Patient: sex M, age 48
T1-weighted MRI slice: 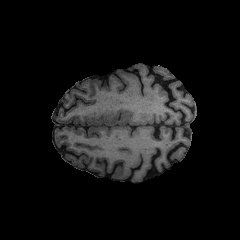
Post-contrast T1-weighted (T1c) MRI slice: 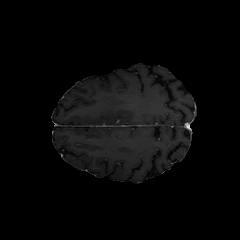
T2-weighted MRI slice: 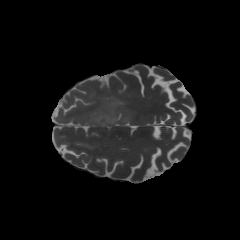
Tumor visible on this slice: yes
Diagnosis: Astrocytoma, IDH-mutant
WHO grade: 3